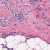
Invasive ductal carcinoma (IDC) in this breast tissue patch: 0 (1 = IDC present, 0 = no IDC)